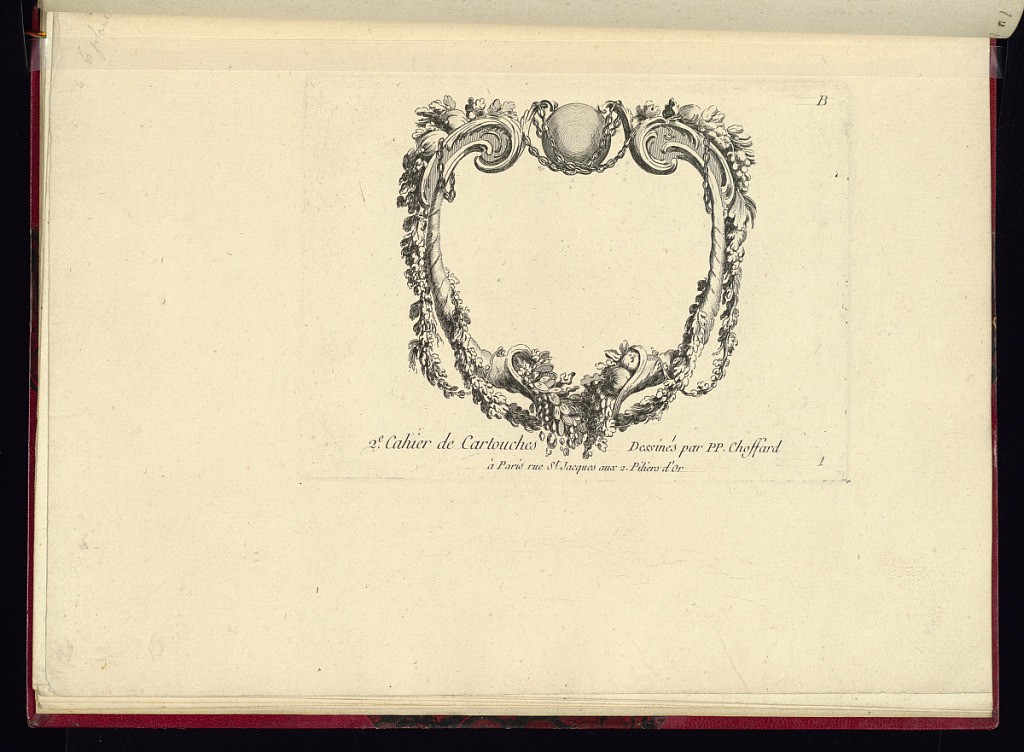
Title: Cartouche Design
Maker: Pierre-Philippe Choffard, French, 1730–1809
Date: ca.1760–75
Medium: Etching on laid paper
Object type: Print
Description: A rococo cartouche design and title page with the title and address lettered below the design. The cartouche is made up of two cornucopias of fruit, foliage, jewels, and coins, with festoons of foliage and fruit, c-scrolls, scrolling acanthus leaf motifs, a central gong with chains. The plate is numbered and lettered.